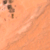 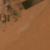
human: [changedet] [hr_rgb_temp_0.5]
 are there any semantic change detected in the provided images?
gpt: A garden was edified nearby some houses.